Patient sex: M
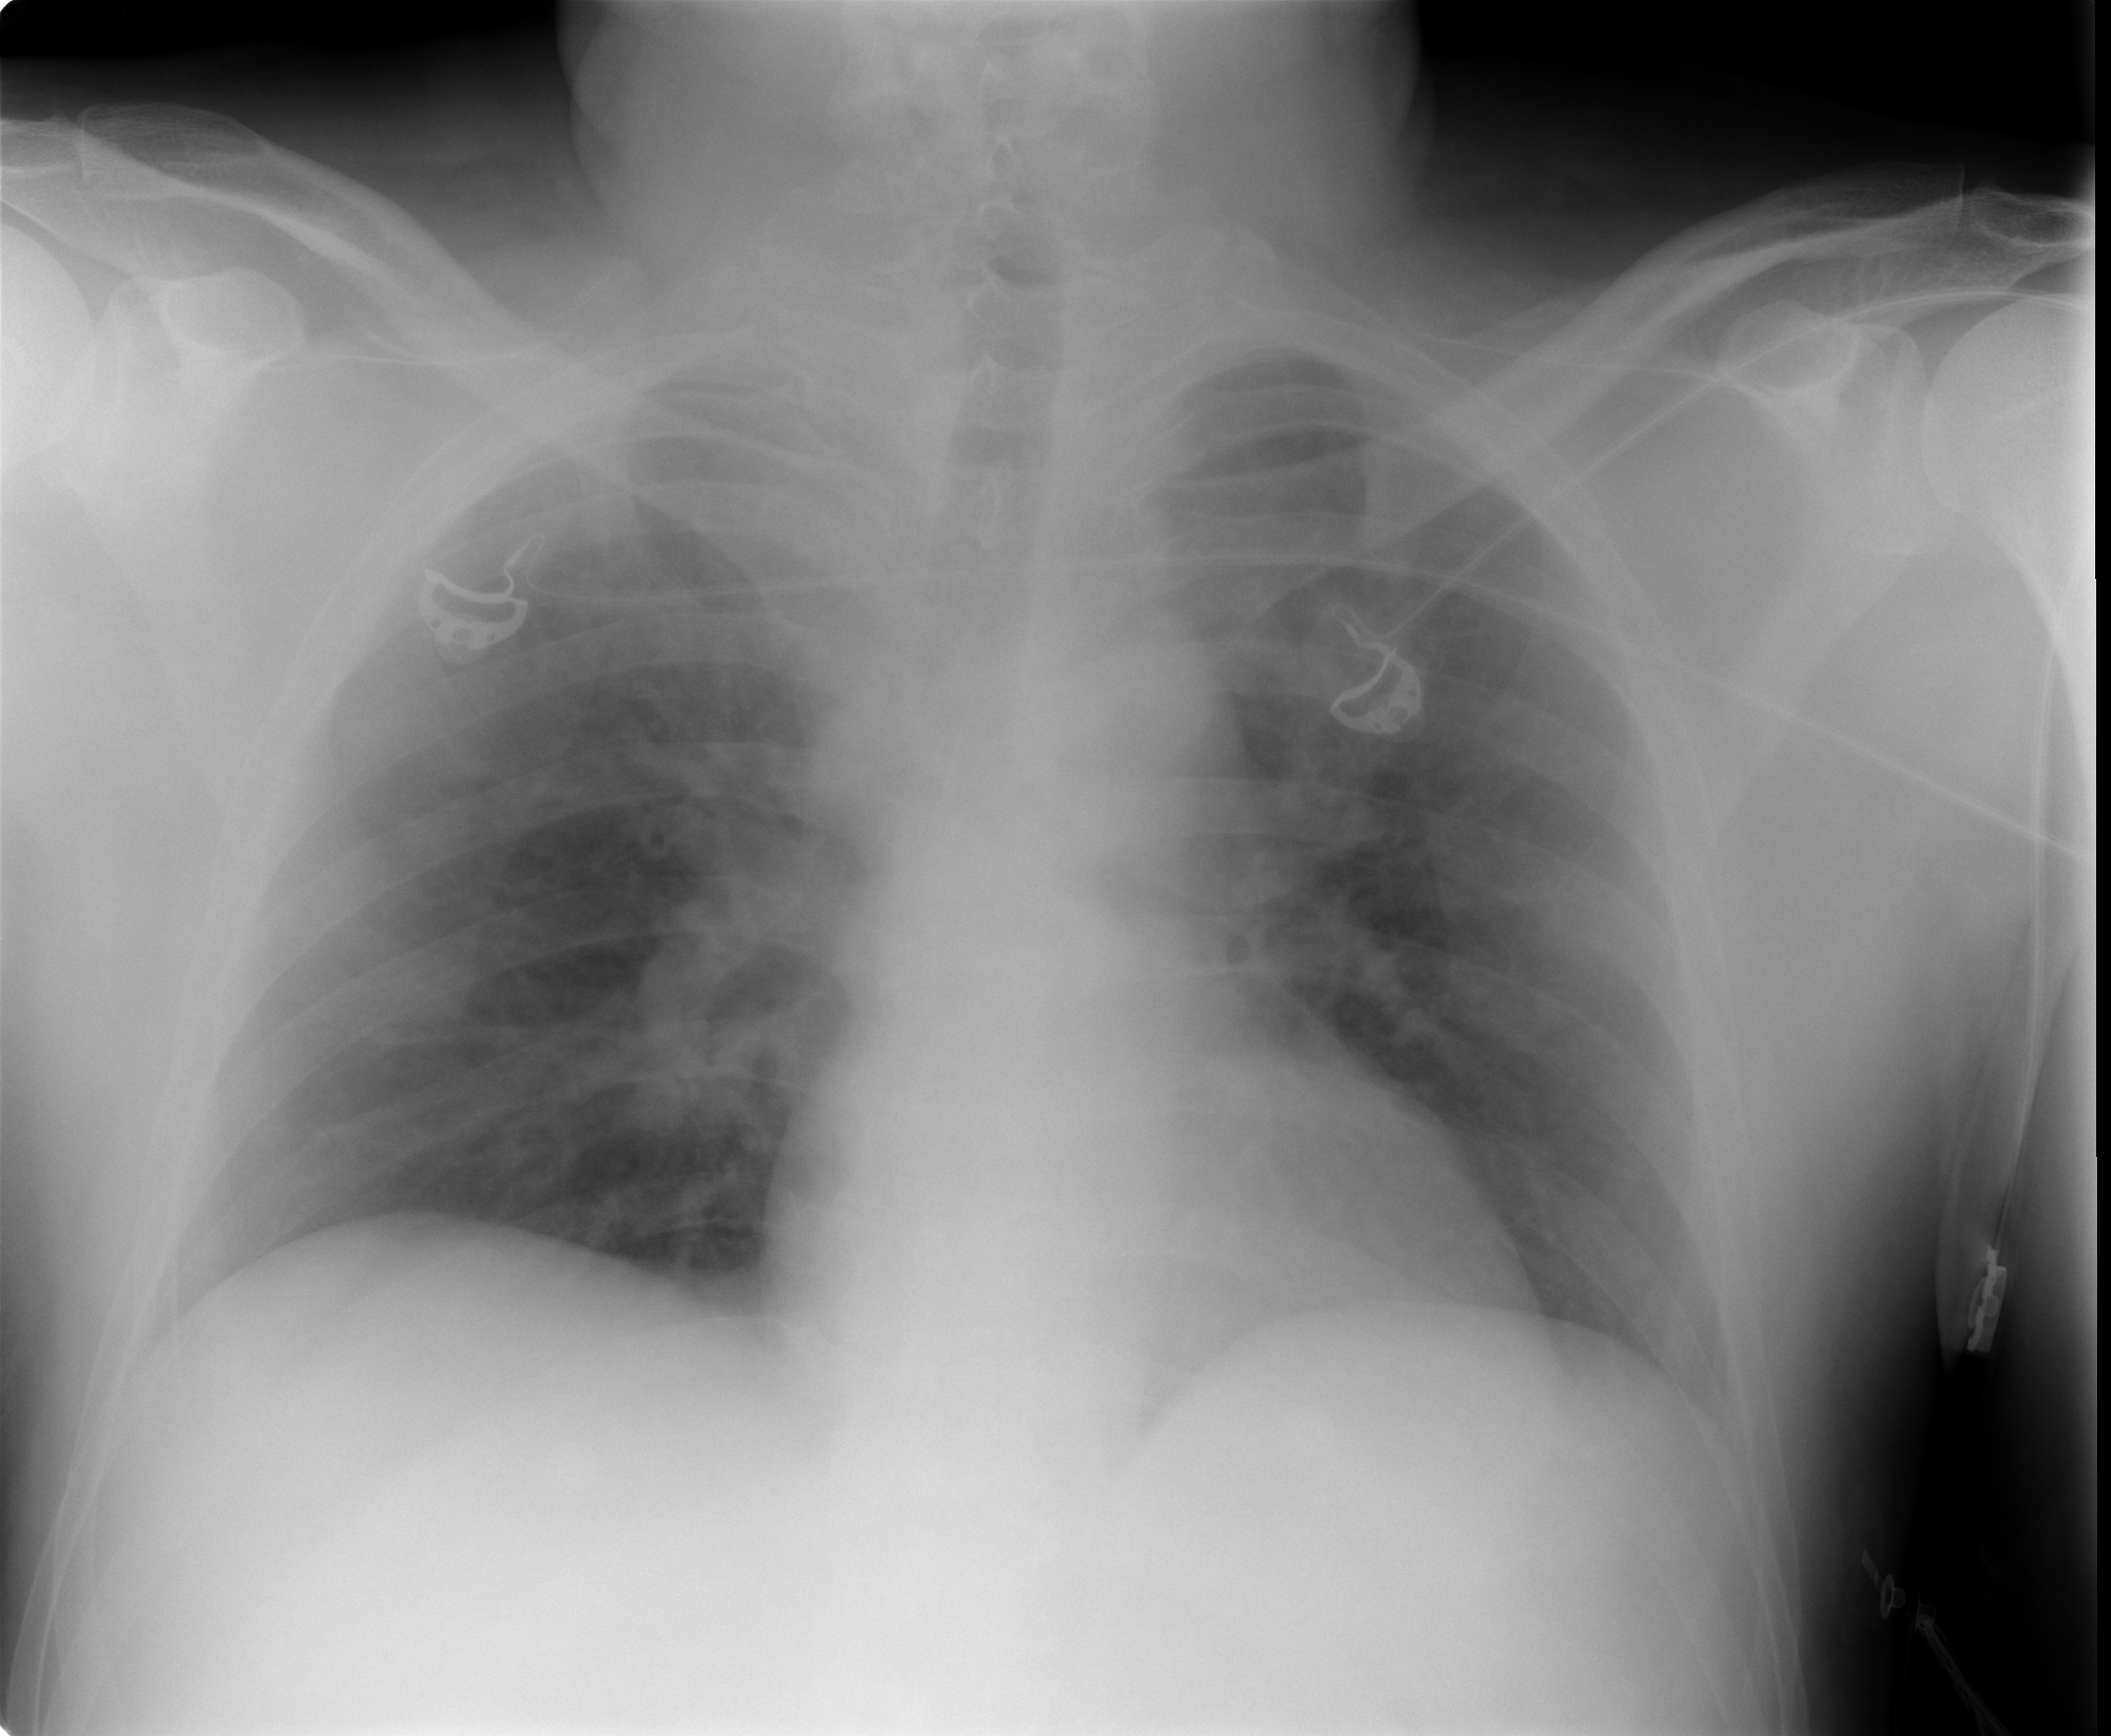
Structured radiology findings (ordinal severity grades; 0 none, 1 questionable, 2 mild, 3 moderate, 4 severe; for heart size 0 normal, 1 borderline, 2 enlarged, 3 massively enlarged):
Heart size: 0
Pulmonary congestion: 1
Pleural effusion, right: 0
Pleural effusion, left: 0
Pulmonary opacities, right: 1
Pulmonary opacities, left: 1
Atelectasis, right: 0
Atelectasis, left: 0